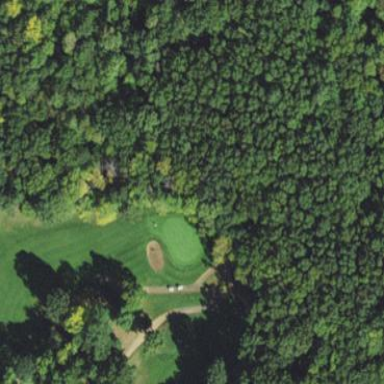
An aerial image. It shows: Golf fairway surrounded by grass.